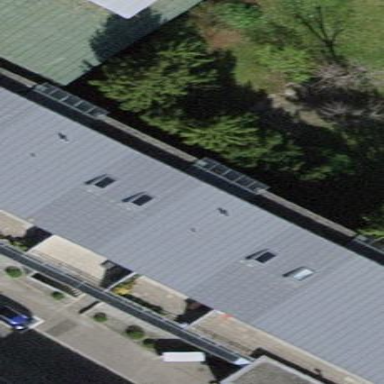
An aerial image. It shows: Sports centre building.